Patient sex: F
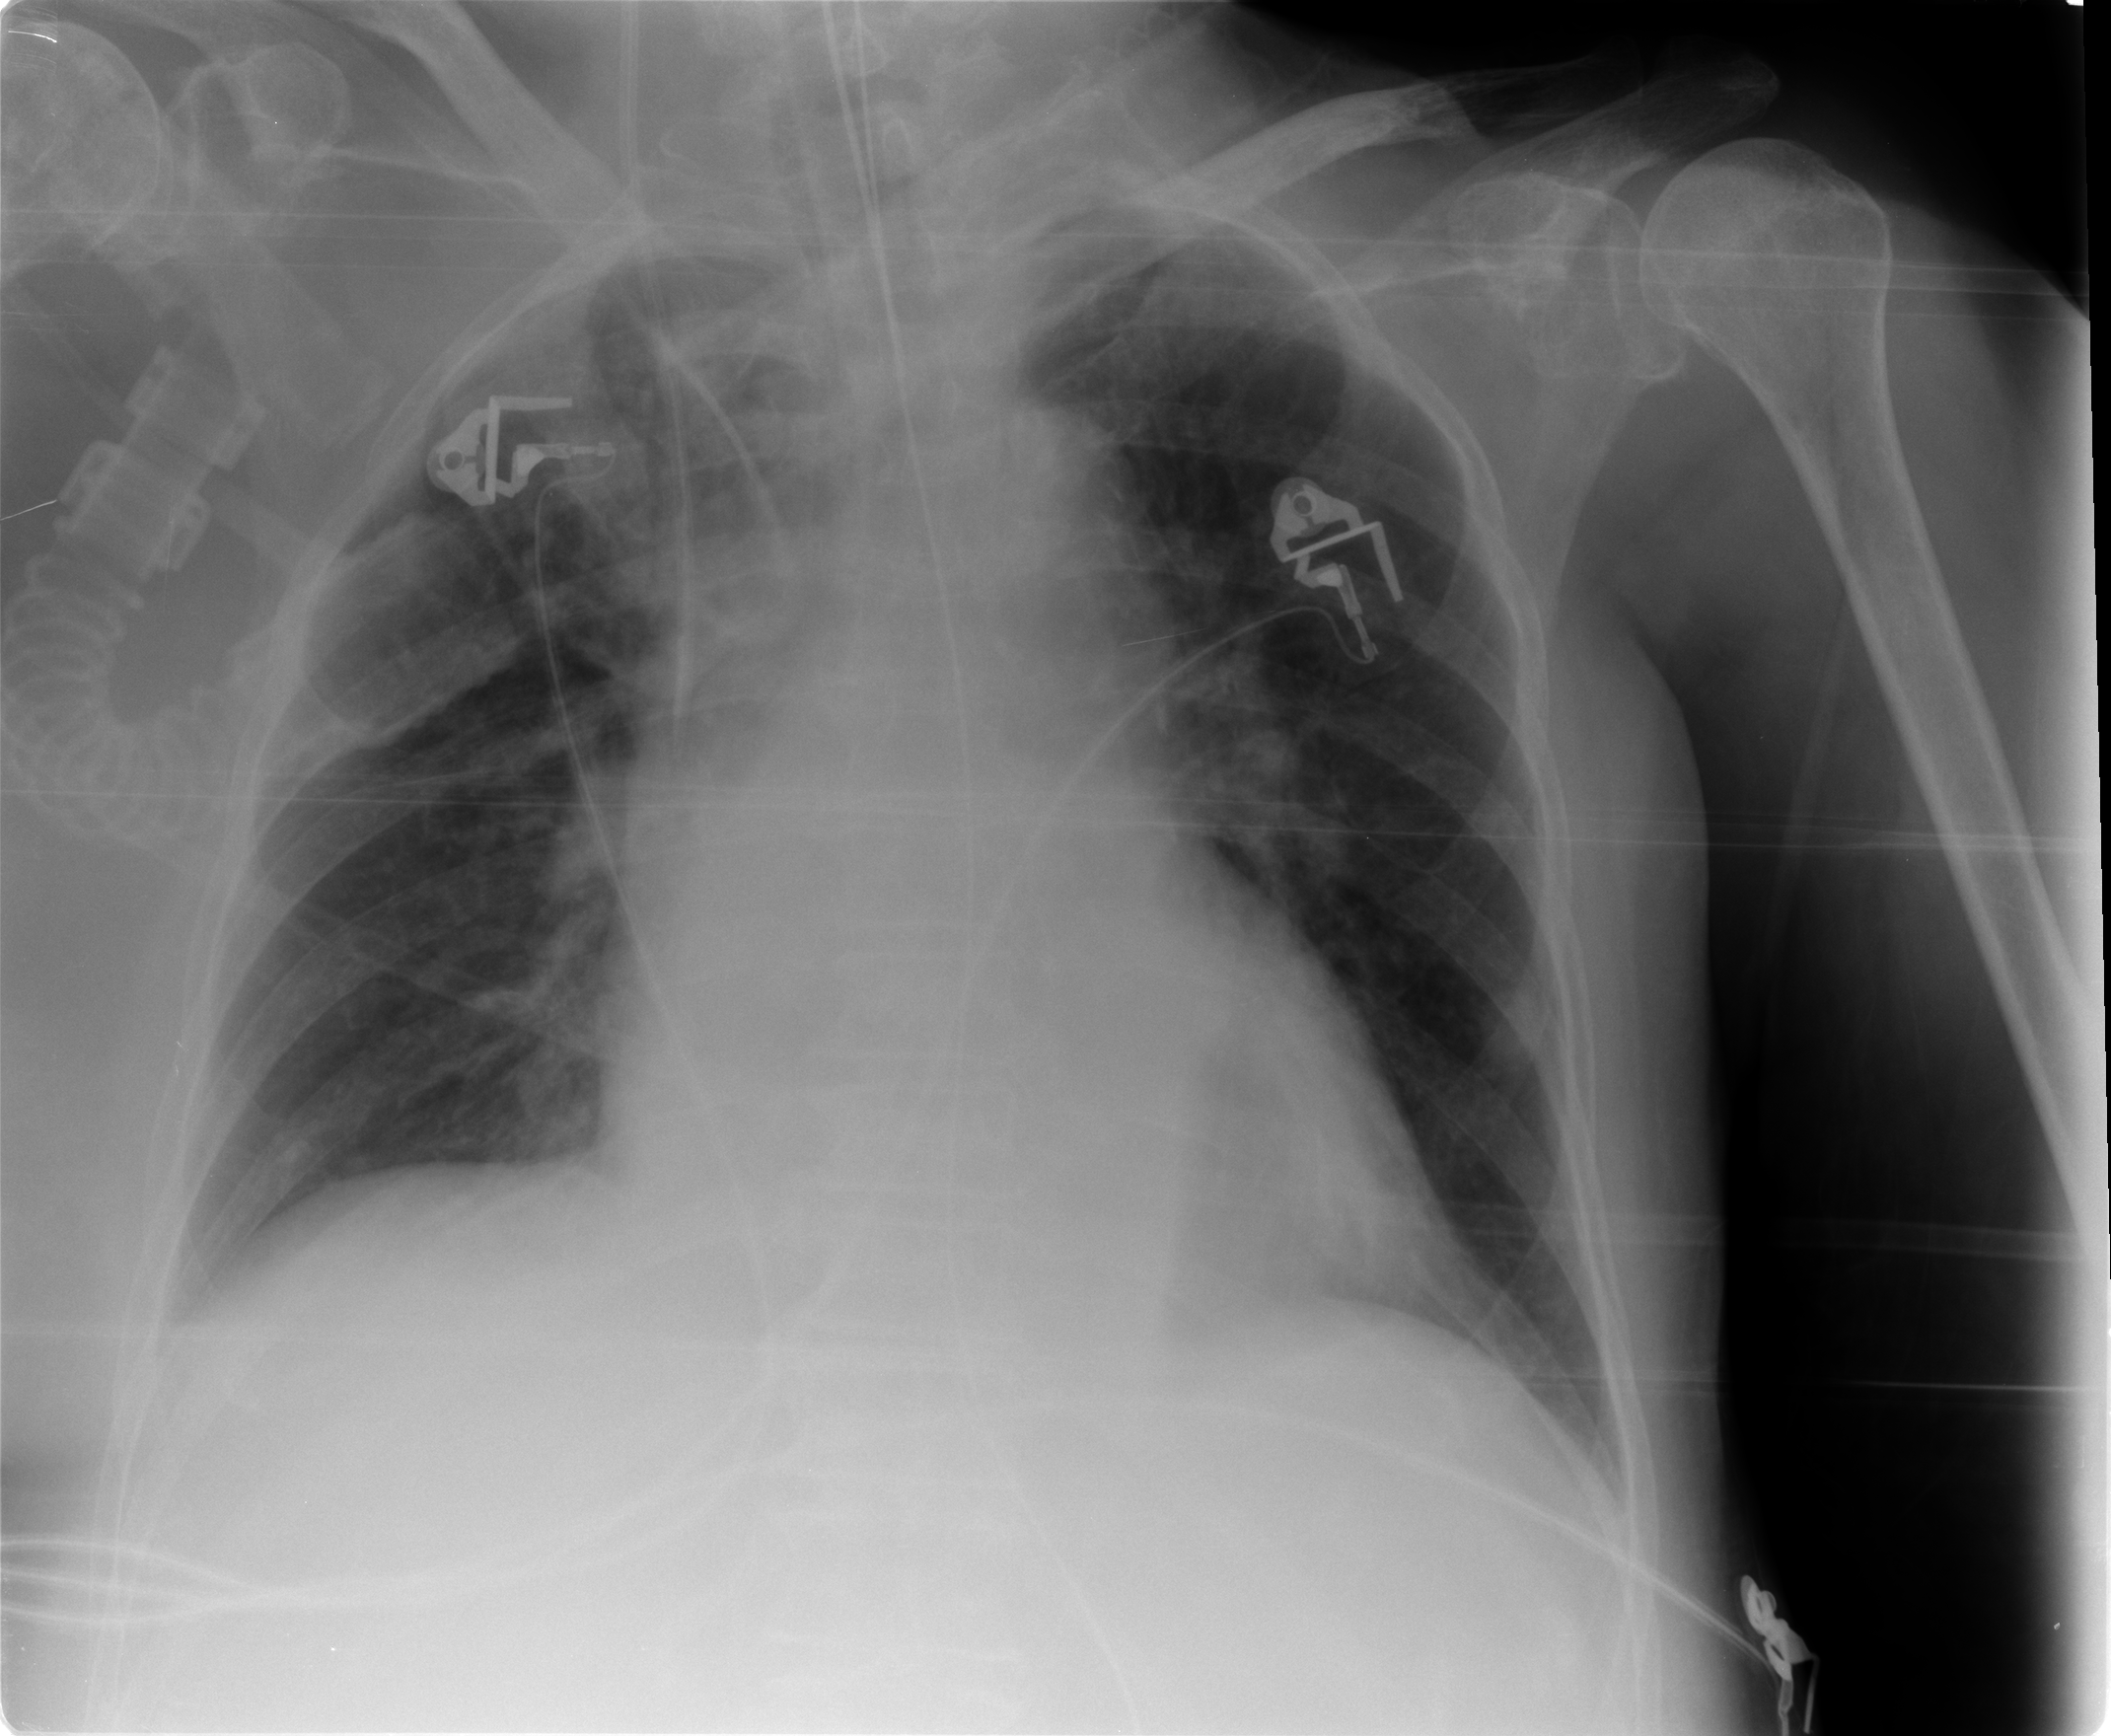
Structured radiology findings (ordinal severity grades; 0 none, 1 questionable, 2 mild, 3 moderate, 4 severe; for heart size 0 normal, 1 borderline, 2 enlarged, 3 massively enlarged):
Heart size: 0
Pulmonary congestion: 0
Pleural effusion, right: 0
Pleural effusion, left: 0
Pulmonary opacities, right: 1
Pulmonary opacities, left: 1
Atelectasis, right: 1
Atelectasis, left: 0